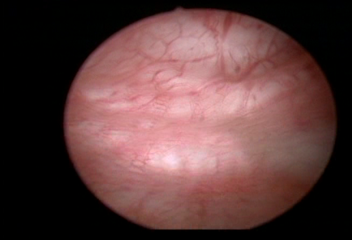
Modality: WLC
Class: Normal mucosa
Bladder cancer association: No